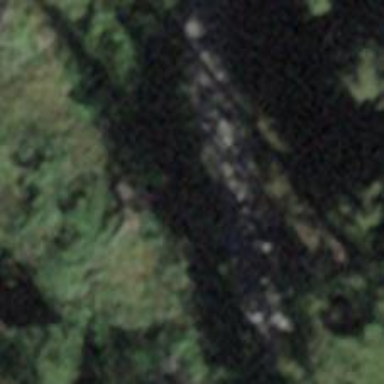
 classified as grade2. It is used for classic grooming and is hiking trail."